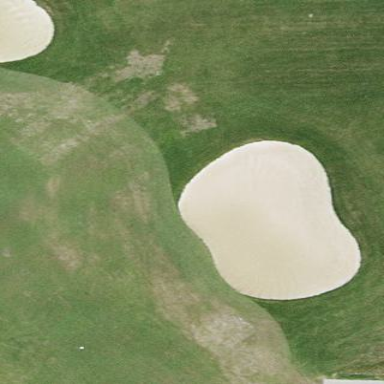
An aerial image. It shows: Golf bunker filled with sandy terrain.